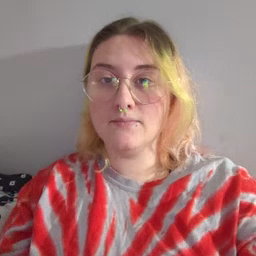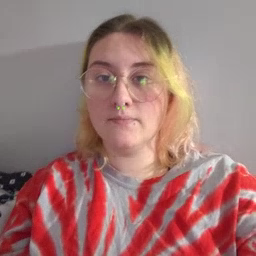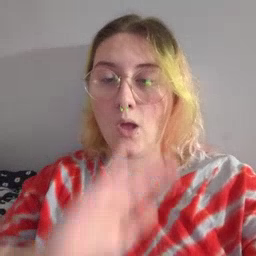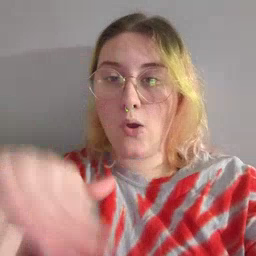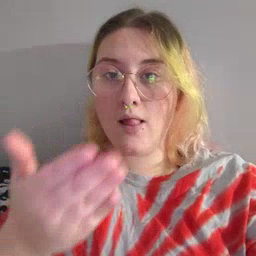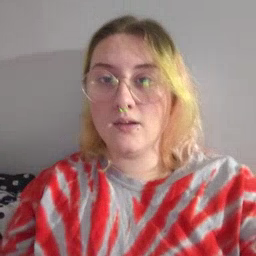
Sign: all